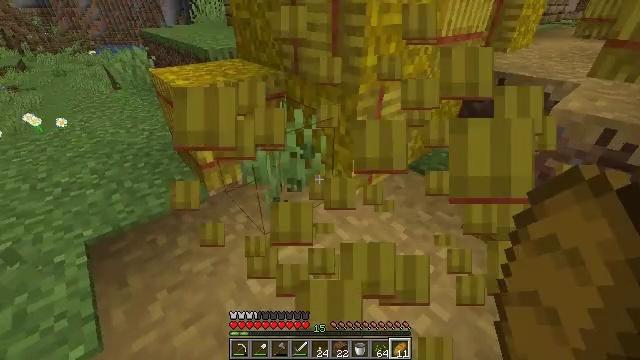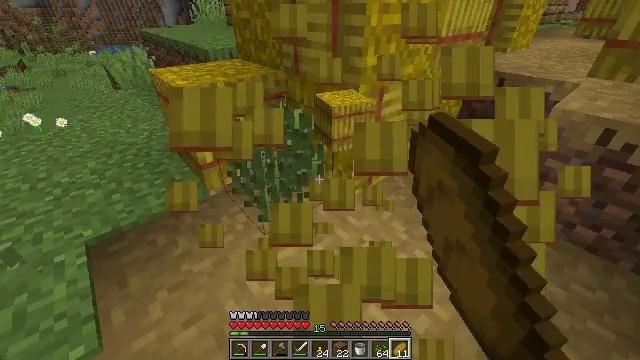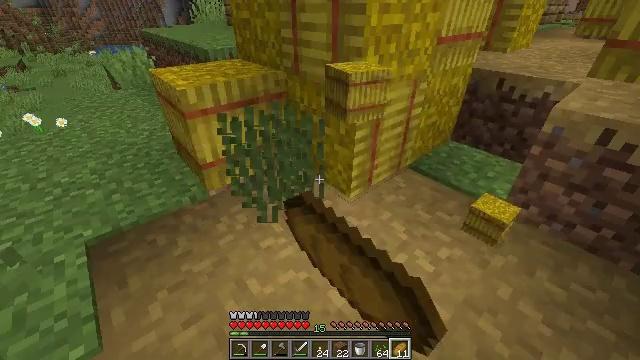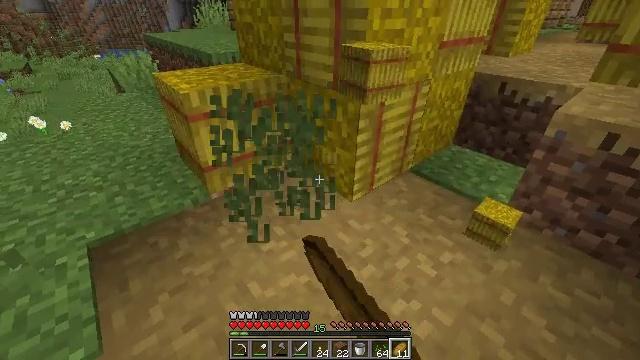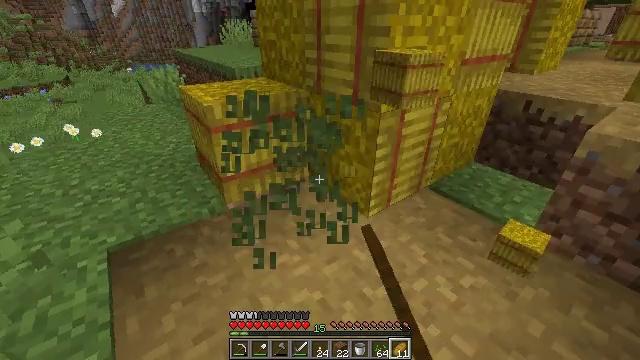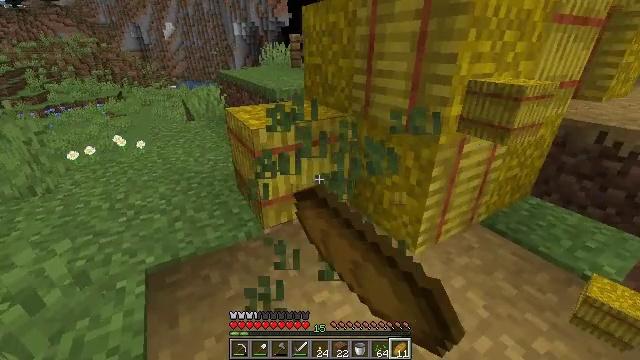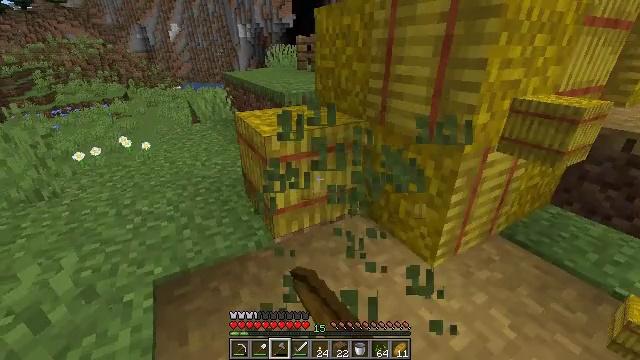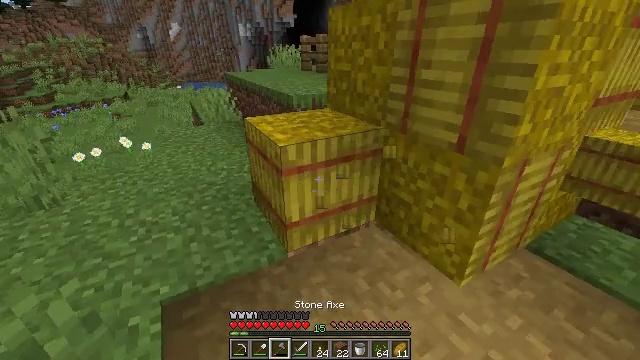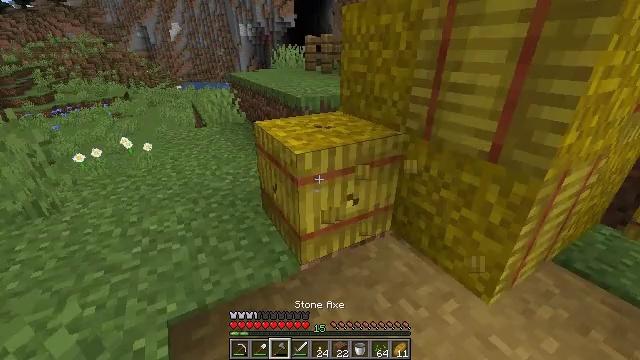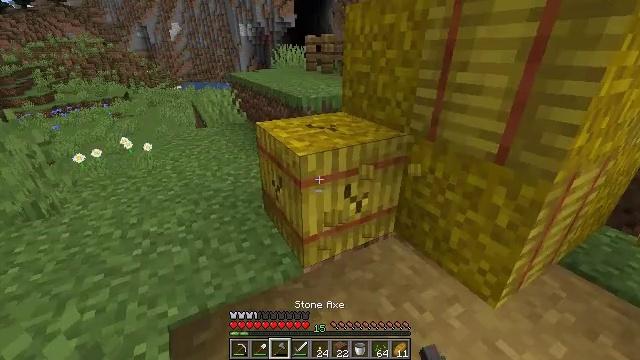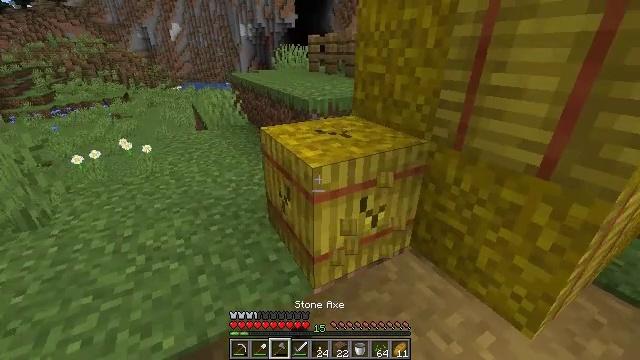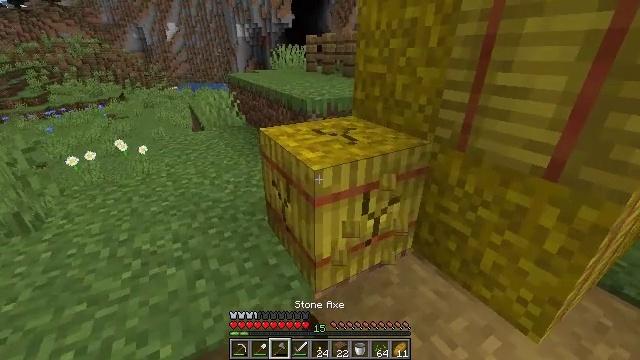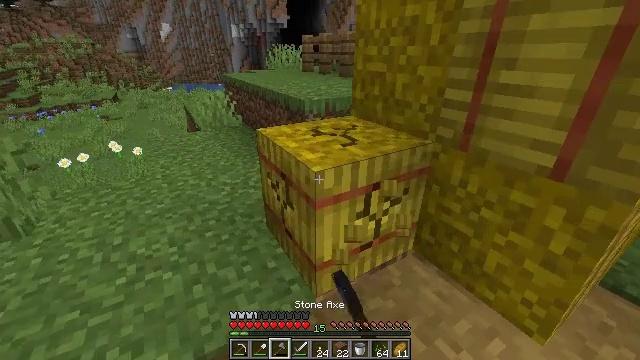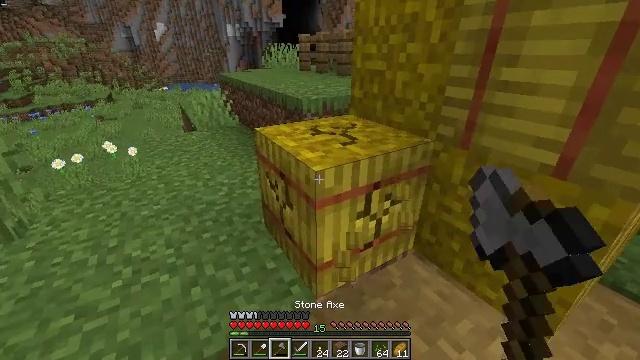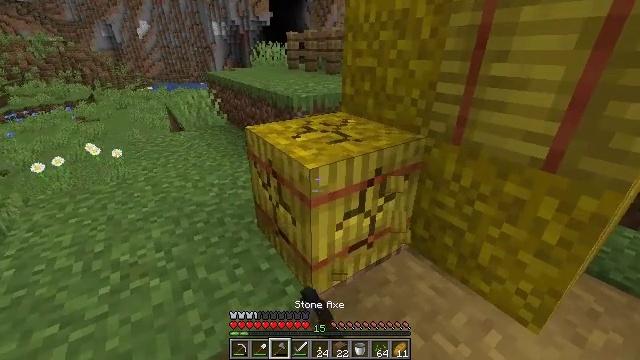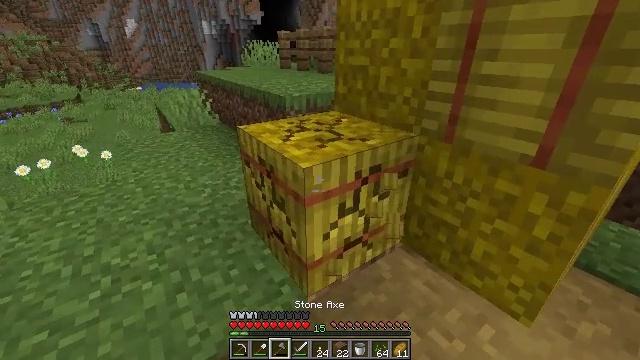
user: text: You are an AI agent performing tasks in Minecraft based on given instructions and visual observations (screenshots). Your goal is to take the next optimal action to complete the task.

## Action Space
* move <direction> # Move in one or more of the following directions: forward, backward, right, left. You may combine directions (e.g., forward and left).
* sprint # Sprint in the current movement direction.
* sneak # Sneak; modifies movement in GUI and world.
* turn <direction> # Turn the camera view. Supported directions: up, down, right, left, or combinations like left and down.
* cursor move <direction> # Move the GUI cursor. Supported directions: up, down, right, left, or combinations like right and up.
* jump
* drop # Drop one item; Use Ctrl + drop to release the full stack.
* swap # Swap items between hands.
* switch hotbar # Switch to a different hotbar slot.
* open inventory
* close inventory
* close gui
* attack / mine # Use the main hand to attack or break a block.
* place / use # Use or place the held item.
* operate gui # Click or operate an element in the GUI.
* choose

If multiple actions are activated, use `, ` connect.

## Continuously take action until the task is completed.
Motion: motion action
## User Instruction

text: Gather hay blocks from the farm.
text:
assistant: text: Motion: attack / mine
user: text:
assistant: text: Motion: attack / mine
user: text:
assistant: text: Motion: attack / mine
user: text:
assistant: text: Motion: move forward and move left, turn left and up, attack / mine
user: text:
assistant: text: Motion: move forward and move left, turn left and up, attack / mine
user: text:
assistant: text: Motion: move forward and move left, attack / mine, switch to hotbar 3
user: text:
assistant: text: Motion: move forward and move left, attack / mine, switch to hotbar 3
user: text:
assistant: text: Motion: move forward and move left, attack / mine, switch to hotbar 3
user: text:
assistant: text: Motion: move forward, attack / mine, switch to hotbar 3
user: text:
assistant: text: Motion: attack / mine
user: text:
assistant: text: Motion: attack / mine
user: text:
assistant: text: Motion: attack / mine
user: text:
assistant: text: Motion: attack / mine
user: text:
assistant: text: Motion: turn right, attack / mine
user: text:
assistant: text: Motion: turn right, attack / mine
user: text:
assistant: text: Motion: attack / mine
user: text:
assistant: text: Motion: attack / mine
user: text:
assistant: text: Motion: attack / mine
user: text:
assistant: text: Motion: attack / mine
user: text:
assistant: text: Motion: attack / mine
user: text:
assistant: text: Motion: attack / mine
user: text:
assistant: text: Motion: attack / mine
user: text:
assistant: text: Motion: attack / mine
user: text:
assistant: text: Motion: attack / mine
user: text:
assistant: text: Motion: move forward and move left, turn right and up, attack / mine
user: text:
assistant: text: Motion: move forward and move left, turn right and up, attack / mine
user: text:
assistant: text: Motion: move forward and move left, turn right and up, attack / mine
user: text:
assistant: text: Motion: turn right and up, attack / mine
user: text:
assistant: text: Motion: turn right and up, attack / mine
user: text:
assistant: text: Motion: attack / mine